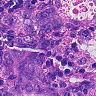
Metastatic tissue present: yes